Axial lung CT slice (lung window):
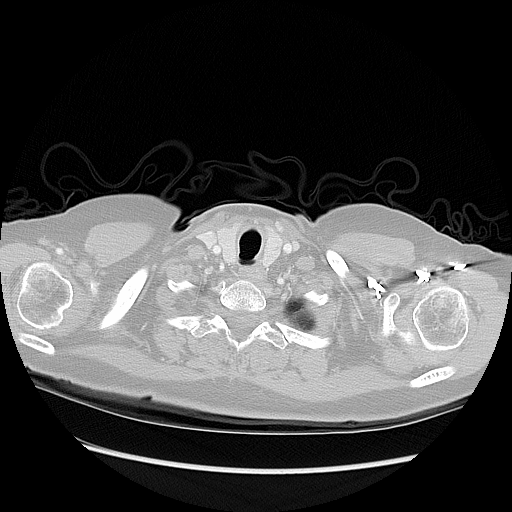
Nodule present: no